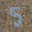
Label: 5